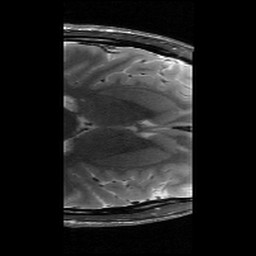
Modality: T2w
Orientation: axial
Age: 22
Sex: male
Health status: healthy
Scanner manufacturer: siemens
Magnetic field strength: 3 T
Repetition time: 6 s
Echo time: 0.064 s